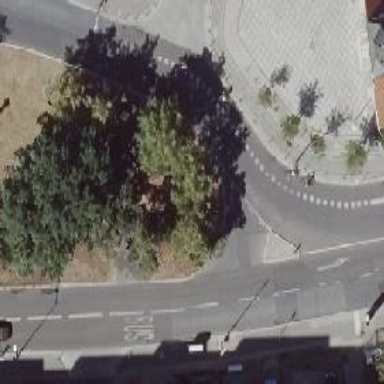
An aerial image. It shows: Leafless deciduous tree in avenue setting.